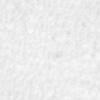
Label: no_change